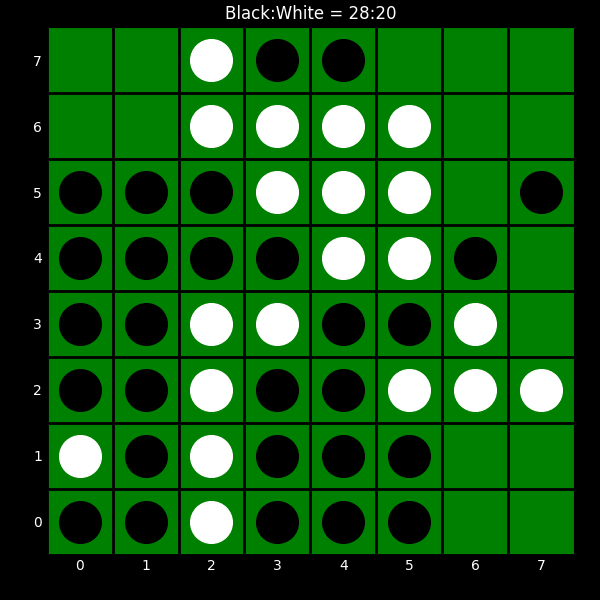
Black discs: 28
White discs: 20